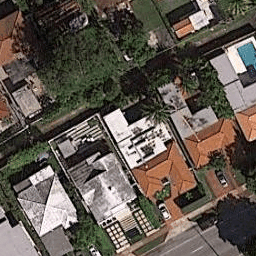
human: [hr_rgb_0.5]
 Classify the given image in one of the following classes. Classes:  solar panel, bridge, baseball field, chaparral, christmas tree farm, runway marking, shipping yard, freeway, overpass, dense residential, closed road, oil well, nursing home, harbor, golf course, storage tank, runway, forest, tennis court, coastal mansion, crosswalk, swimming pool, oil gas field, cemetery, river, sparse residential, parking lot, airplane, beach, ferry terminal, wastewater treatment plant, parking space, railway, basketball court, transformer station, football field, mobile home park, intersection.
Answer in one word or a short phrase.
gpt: coastal mansion